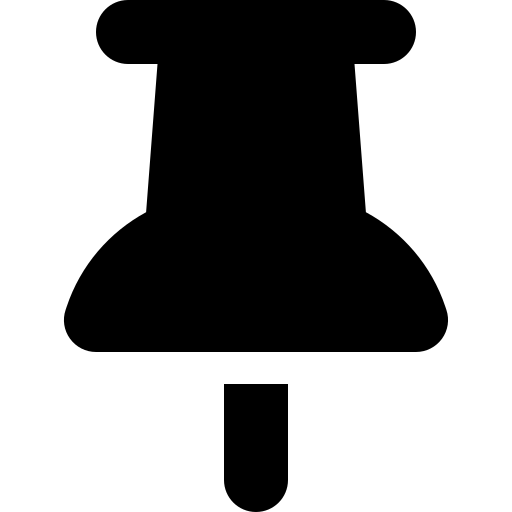
Tags: icon, FontAwesome, fa-icon, solid, thumbtack